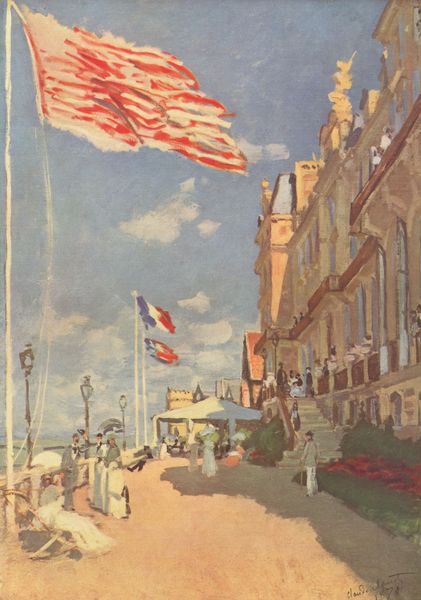
Titel: Das "Hôtel Des Roches Noires" in Trouville
Künstler: Claude Monet
Standort: Paris
Institution: Musée d'Orsay
Schlagwörter: blau, dunkel, gemälde, himmel, mann, meer, schatten, wasser, weiß, wolken, frauen, grün, impressionismus, menschen, see, sitzen, ufer, blumen, braun, damen, fenster, frankreich, frau, hell, jahrhundertwende, kleid, lampen, laterne, laternen, licht, männer, paris, pastell, straße, stuhl, säulen, zeichnung, anlage, dame, gebäude, gras, haus, rasen, rosen, rot, schirm, schloss, sonnenschirm, weg, wiese, wolke, beige, herren, leute, meschen, architektur, kleidung, mensch, herr, signatur, öl, häuser, wind, sonne, adel, klassizismus, stock, turm, garten, küste, sommer, strand, fahnen, fassade, passanten, fahne, flagge, trikolore, abendsonne, bank, hafen, kai, promenade, treppe, tricolore, wehen, gäste, hotel, weiber, impressionistisch, gestreift, geländer, stufen, bad, burg, palast, windig, schirme, sonnig, flanieren, blauer himmel, sonnenschein, straßenlaterne, beet, beete, blumenbeet, baldachin, pavillon, flaggen, spaziergänger, louvre, pavillion, stockwerke, parlament, zelt, frisch, palais, boulevard, fahnenstange, sommerfrische, fasade, menschne, rabatten, kur, kurbad, flaneur, plane, liegestuhl, belgien, hotels, frankeich, seebad, weisse kleider, promenieren, strandpromenade, fahenen, prominade, flaniermeile, frankfreich, badeurlaub, sommergaeste, gwmäldw, spazeiren